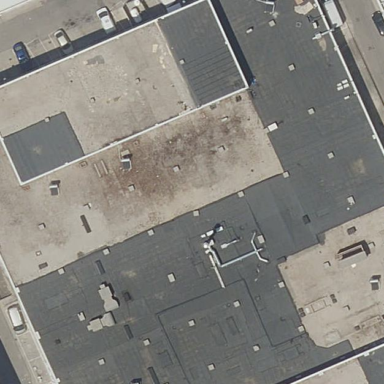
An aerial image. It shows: Industrial building.